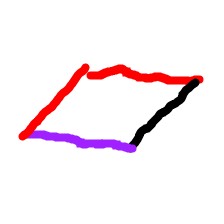
Shape: parallelogram